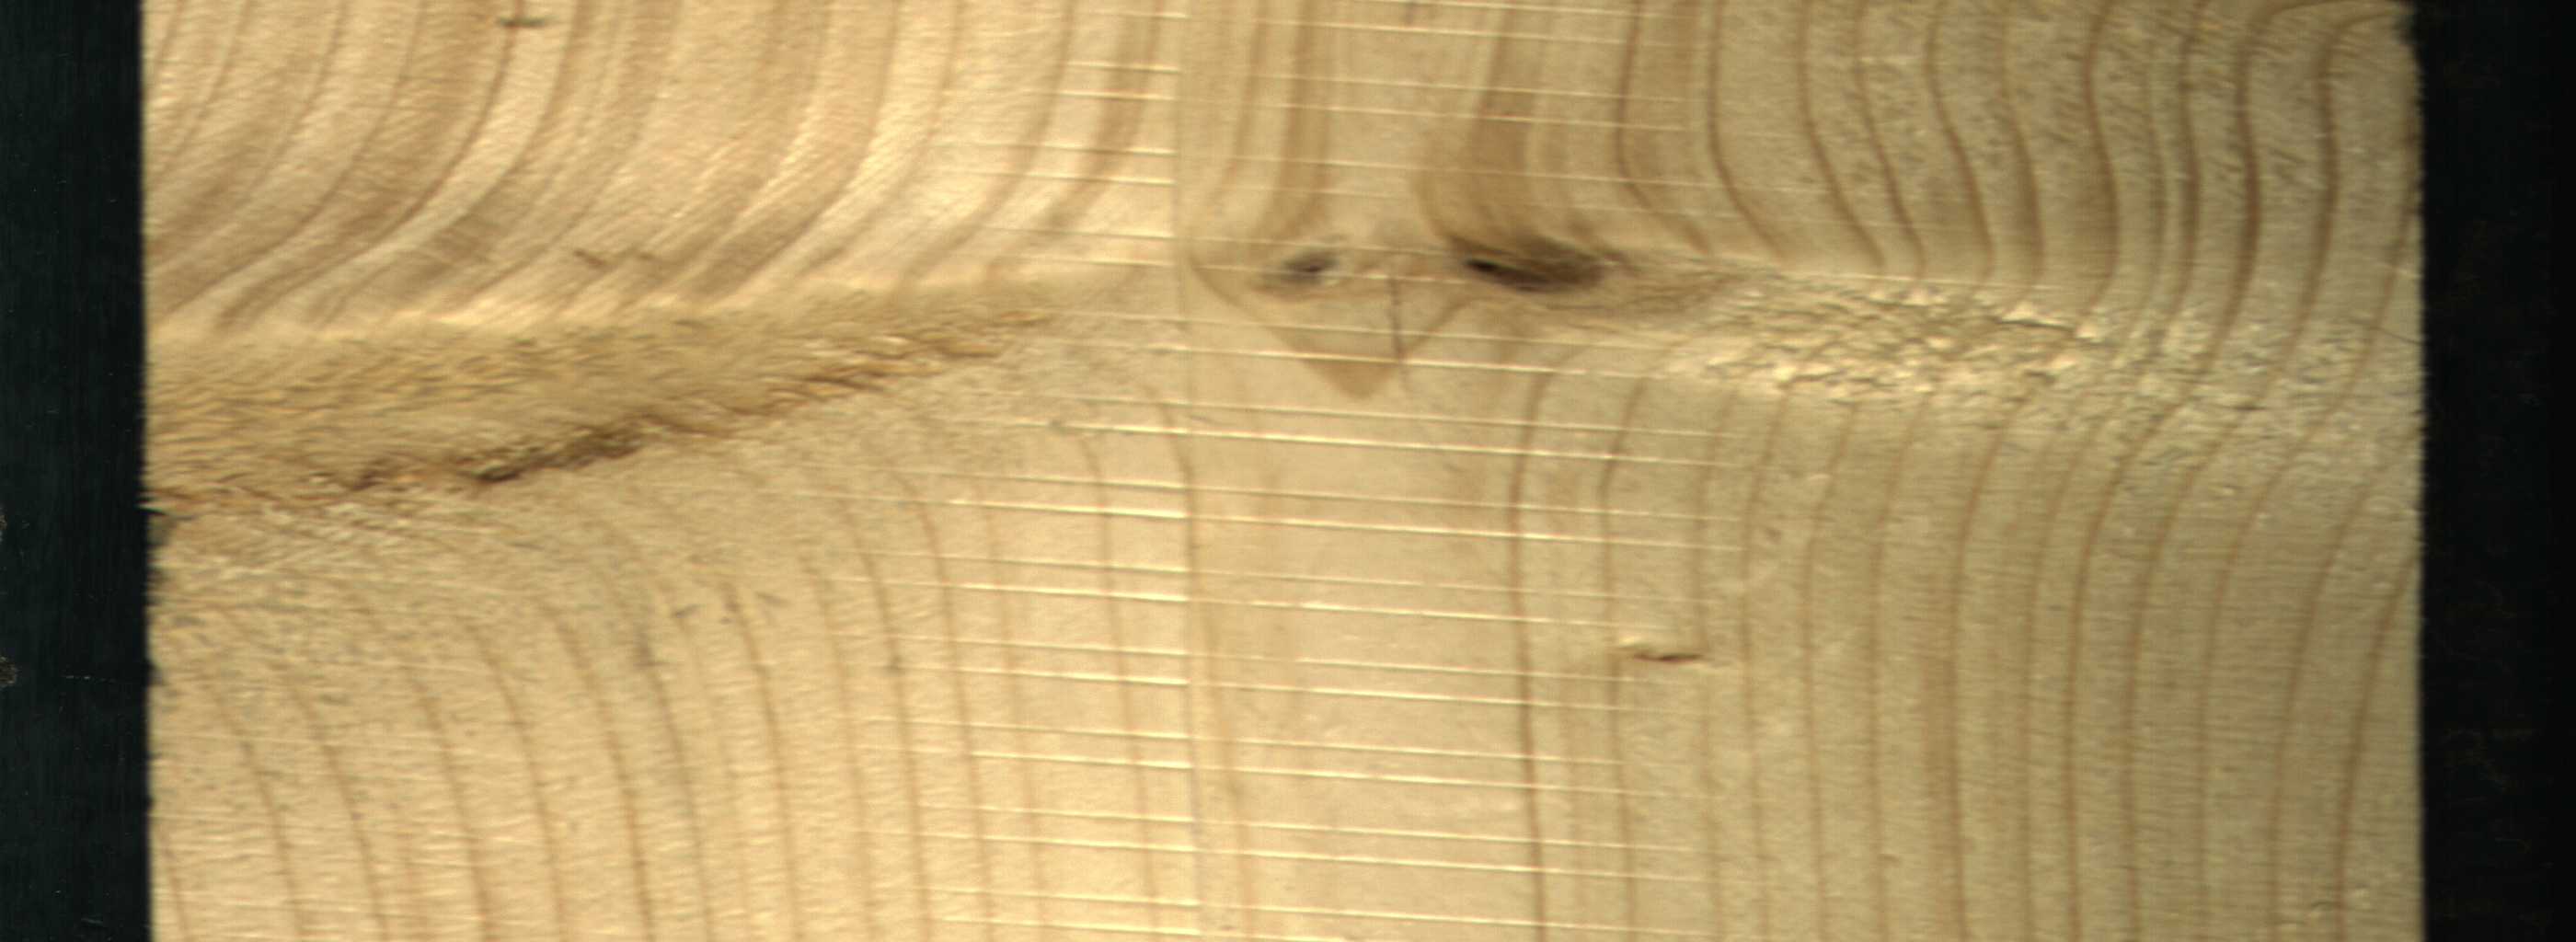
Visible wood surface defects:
Dead_Knot
Live_Knot